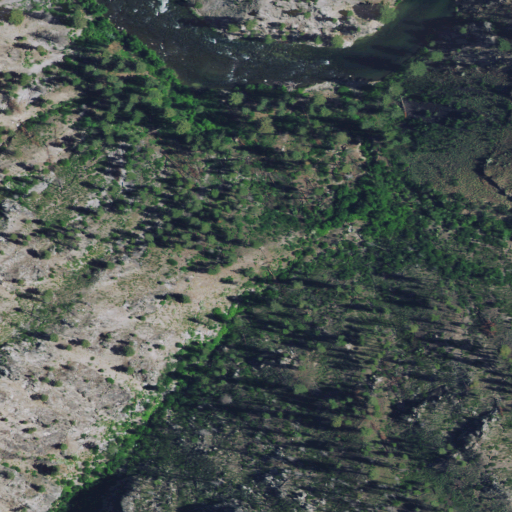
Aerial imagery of valley in Idaho named Raspberry Gulch containing shrub, evergreen forest, grassland, and open water